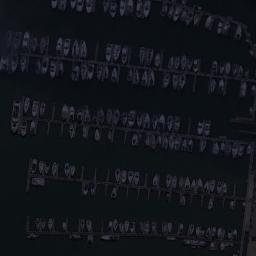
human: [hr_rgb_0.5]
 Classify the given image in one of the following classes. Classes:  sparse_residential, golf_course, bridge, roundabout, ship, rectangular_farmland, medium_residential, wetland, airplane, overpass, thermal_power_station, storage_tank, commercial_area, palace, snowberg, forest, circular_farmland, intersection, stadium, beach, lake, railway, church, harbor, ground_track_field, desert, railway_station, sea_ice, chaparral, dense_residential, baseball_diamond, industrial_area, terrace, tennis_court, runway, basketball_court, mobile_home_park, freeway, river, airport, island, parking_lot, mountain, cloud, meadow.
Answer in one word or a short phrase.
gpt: harbor